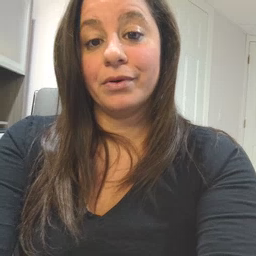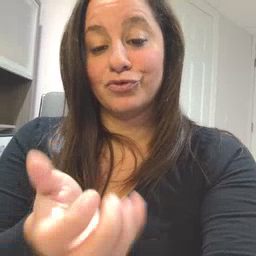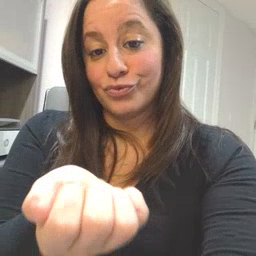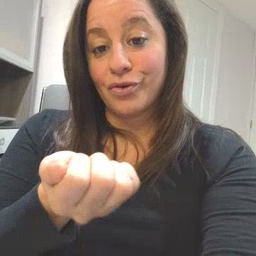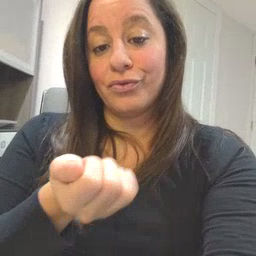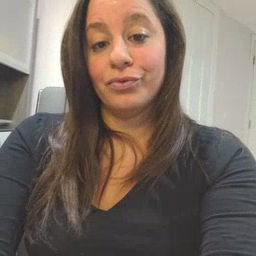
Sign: drawer